Question: When defining a build in visual studio, there is an option to set the output location of the build to be placed in a single folder as shown here, or into individual folders per project.

I am trying to convert a build into the new vNext build system on using the visual studios build step.
For most things it is relativly simple to duplicate the settings, but there doesn't seem to be anyway to set this option, the result of which is as if this was set to 'PerProject' in based build definitions.
The old build definition has scripts that are based around the fact that the binaries are all output to a single directory, so this is causing an issue. Obviously I can change the scripts to point to each individual projects build directory, but this is obviously fragile as, for example, changing the build configuration from to changes this location. Again this is fixable by using environment variables, but I was wondering if there was a way that I have missed to set the build up so that it acts the same way as it did when the old option was set to 'single folder' to avoid having to set all that up.
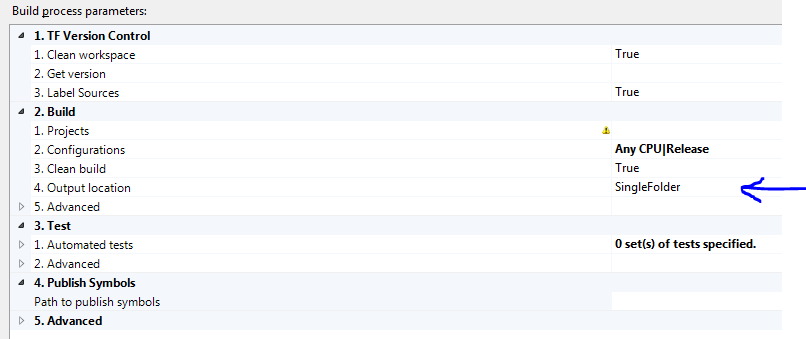
Answer: Well, there are no simple settings can achieve what you need in vNext build for now.
If you only have little projects. You can add several steps to copy the assemblies (One step for one project) and specify the copy root in the step. Details you can refer this question:<URL>
If you have a large number of projects. You may have to manually write PowerShell scripts and add it in the build definition to copy these files.